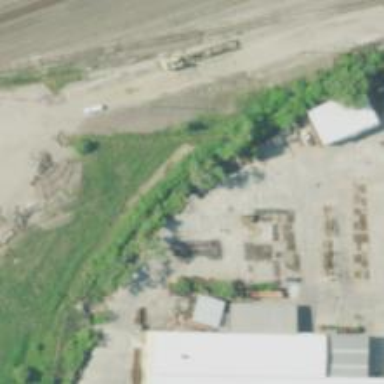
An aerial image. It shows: Abandoned railway spur.